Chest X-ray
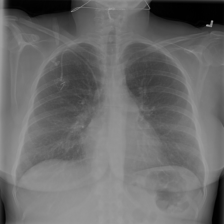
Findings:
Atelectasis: negative
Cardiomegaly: negative
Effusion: negative
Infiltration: negative
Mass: negative
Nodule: negative
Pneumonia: negative
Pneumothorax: negative
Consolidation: negative
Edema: negative
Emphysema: negative
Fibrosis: negative
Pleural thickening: negative
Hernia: negative